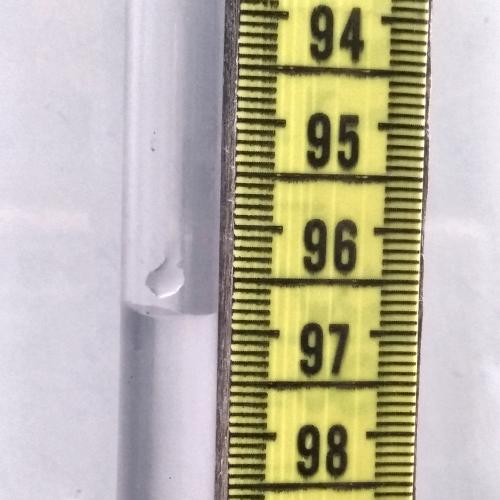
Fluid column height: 96.8 cm